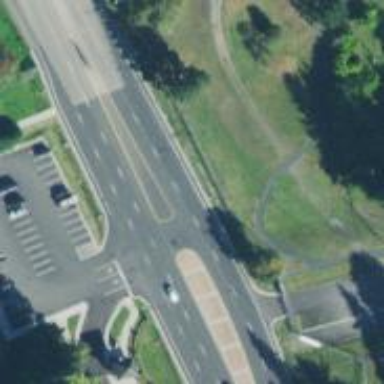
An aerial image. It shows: Secondary link road.